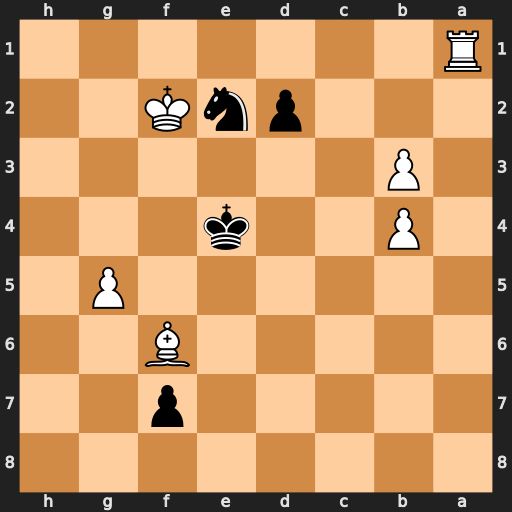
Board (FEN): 8/5p2/5B2/6P1/1P2k3/1P6/3pnK2/R7
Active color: b
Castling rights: -
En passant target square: -
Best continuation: Nc1 Bb2 d1=Q Rxc1 Qd2+